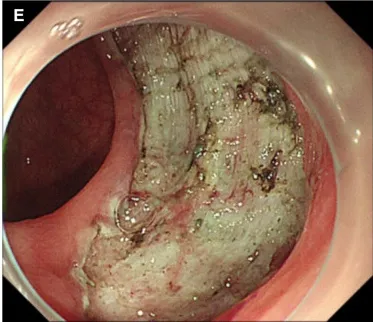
Clinical data of the patient with colonic mucosa-associated lymphoid tissue lymphoma. Diagnostic ESD resection of lesions.
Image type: endoscopy (gi_endoscopy)